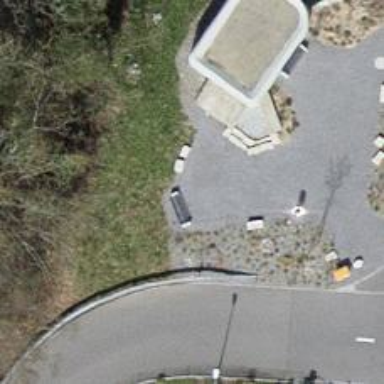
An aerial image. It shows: Bench.